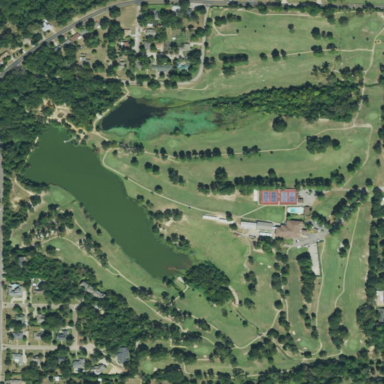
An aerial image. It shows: Golf course surrounded by greenery.